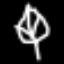
Label: leaf